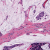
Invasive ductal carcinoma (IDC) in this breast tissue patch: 1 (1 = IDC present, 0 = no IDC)